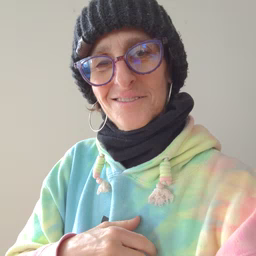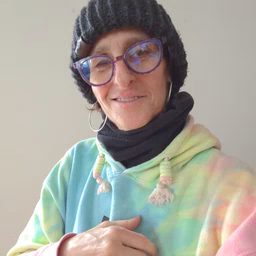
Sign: tomorrow